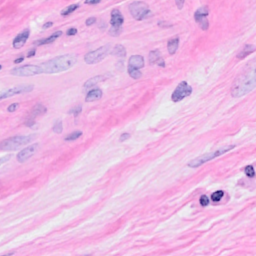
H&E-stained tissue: Breast